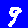
Digit: 9